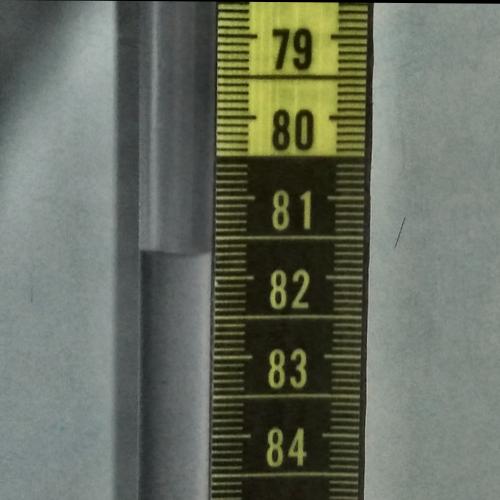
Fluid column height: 81.7 cm